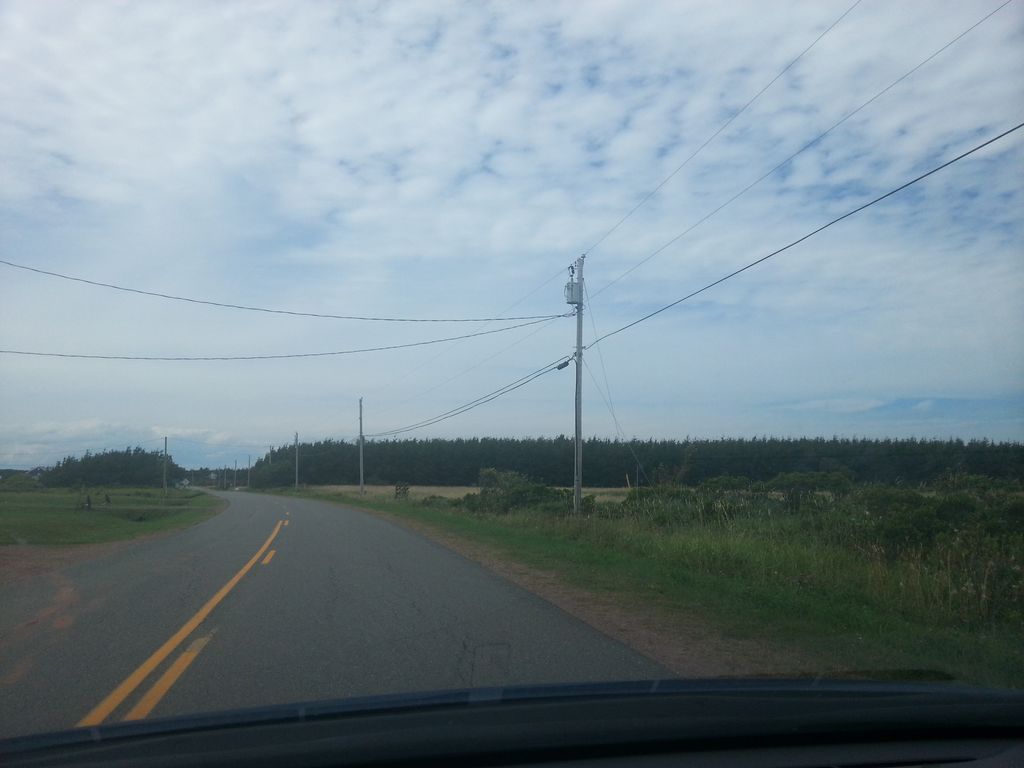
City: charlottetown